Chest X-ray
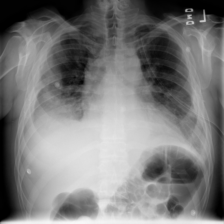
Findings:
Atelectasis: positive
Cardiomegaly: negative
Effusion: positive
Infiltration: positive
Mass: negative
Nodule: negative
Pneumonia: negative
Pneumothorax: negative
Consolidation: negative
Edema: negative
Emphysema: negative
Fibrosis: negative
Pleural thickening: positive
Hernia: negative